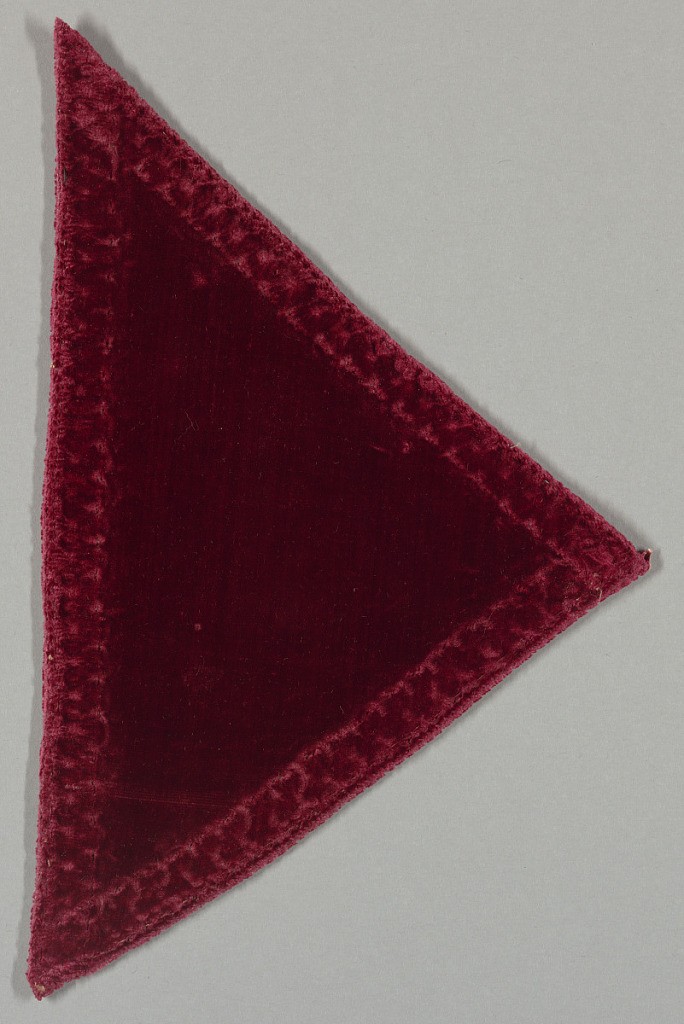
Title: Fragment
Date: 18th century
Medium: silk Technique: cut supplementary warp pile (velvet)
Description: Triangular fragment of red velvet.